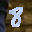
Label: 8